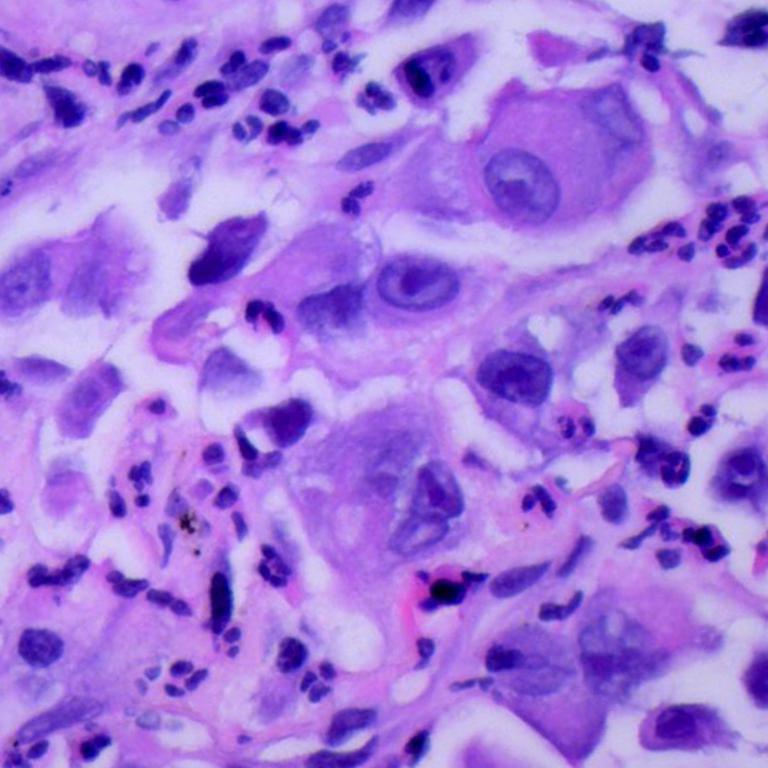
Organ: lung
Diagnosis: adenocarcinomas